Field crop: tomato
Growth stage: 2
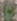
Species: solanum